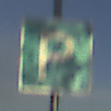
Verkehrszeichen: Parken
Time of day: SunriseSunset
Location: Outdoor (Nature)
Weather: PartlyCloudy
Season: NotSpecified
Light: Natural